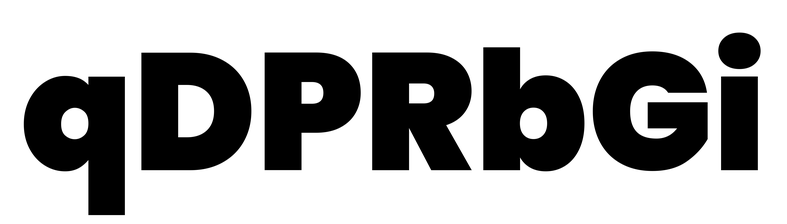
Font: Poppins-Black